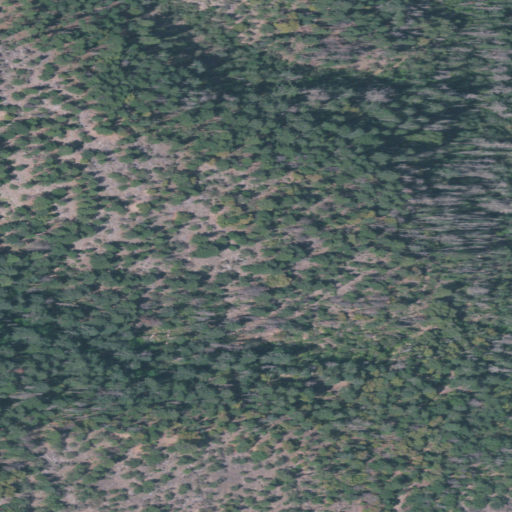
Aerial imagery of valley in Oregon named Black Gulch containing evergreen forest and shrub